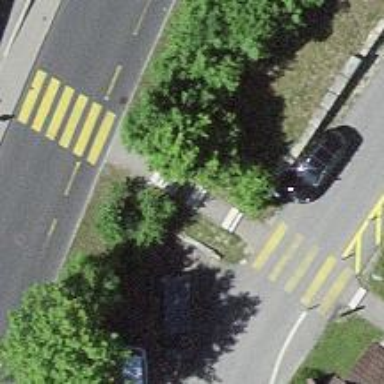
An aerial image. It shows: Set of steps on the road.